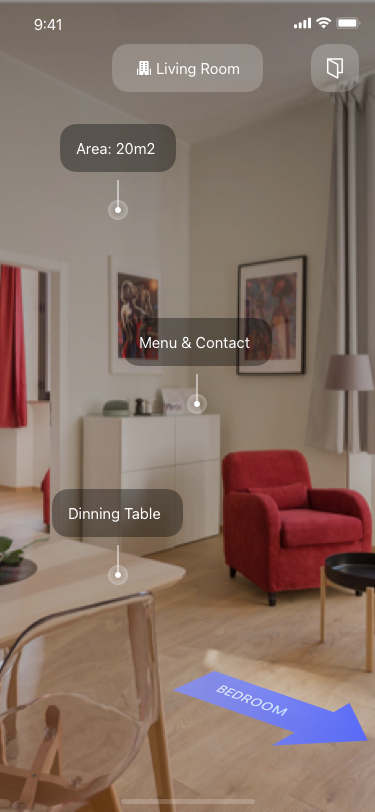
Text in this UI design:
Area: 20m2
Menu & Contact
Dinning Table
Living Room